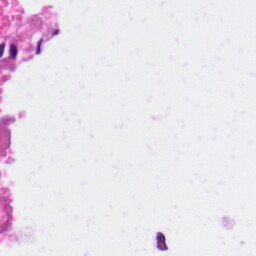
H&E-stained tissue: Skin